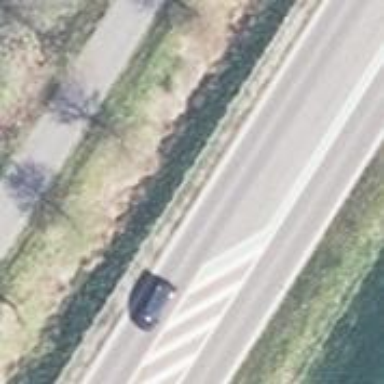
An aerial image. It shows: Asphalt motorway categorized as trunk road.